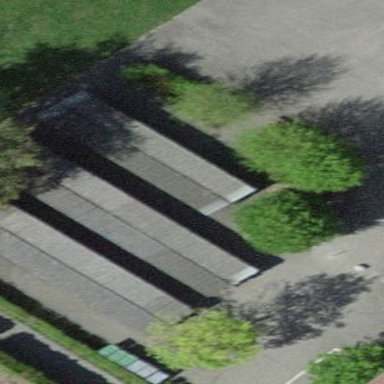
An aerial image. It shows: Shed designated for bicycle parking.